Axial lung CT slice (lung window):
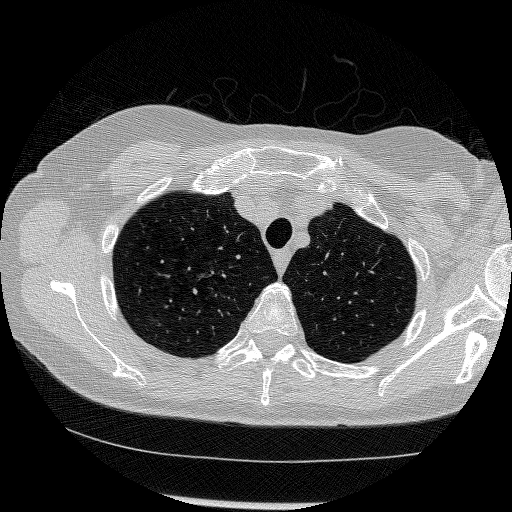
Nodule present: no